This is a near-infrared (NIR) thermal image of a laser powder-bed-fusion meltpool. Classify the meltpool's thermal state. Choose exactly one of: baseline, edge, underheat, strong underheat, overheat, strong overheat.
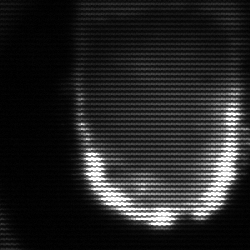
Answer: baseline